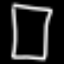
Label: square